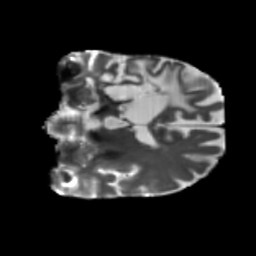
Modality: T2w
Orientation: coronal
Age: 57
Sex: male
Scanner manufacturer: siemens
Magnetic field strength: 3 T
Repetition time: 5.47 s
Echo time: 0.0854 s